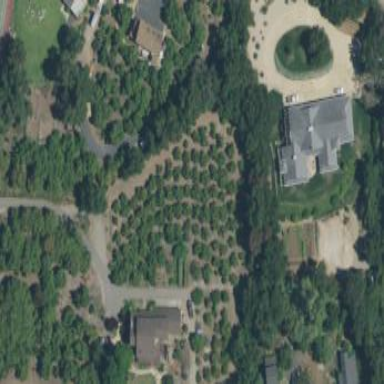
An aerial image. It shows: Orchard filled with avocado trees.